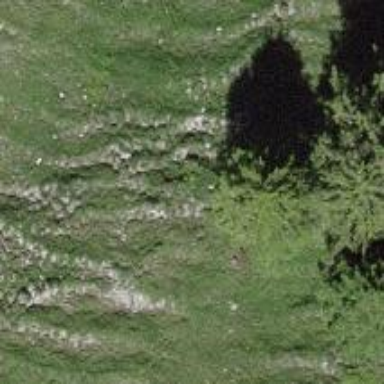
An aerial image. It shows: Needle-leaved tree in nature.